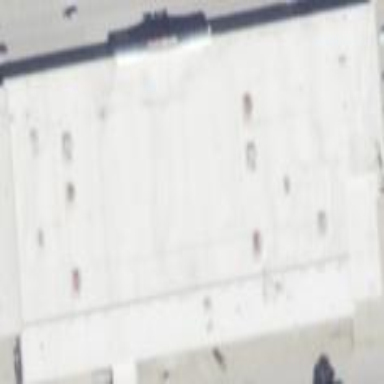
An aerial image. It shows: Building housing storage rental shop.